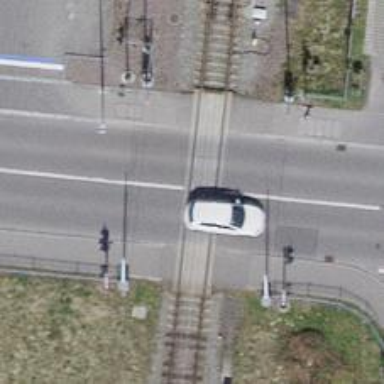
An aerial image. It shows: Railway level crossing.